Aerial crown-view tile of a tropical tree (Barro Colorado Island, Panama), acquired 20250217:
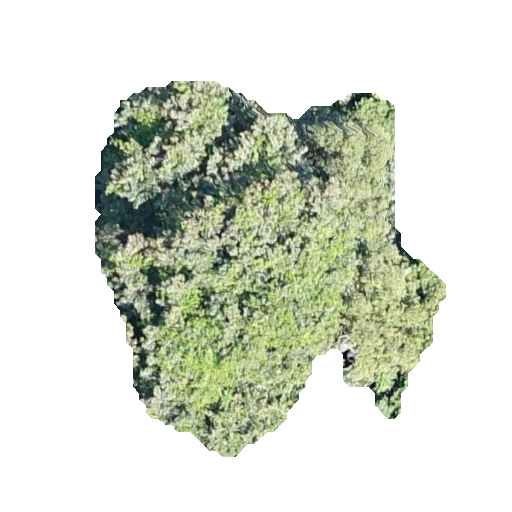
Species: Luehea seemannii
GBIF accepted scientific name: Luehea seemannii
Crown area: 136.759 m²